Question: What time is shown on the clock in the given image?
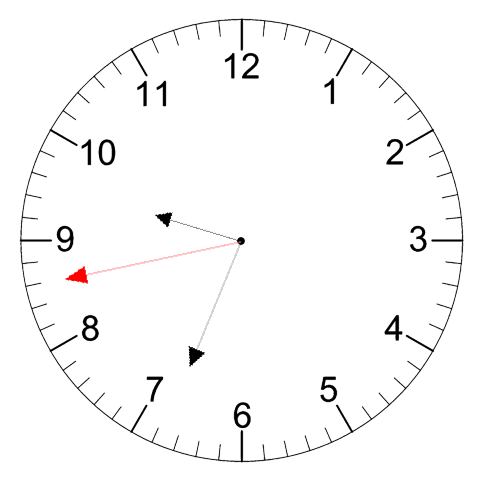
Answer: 09:33:43